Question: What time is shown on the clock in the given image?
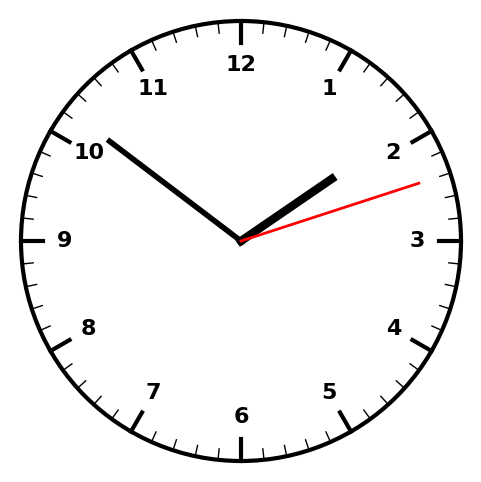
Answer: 01:51:12